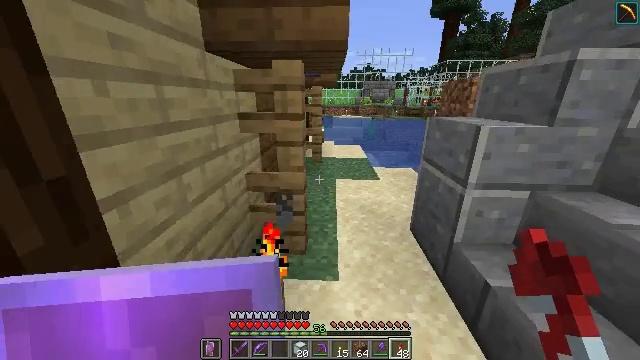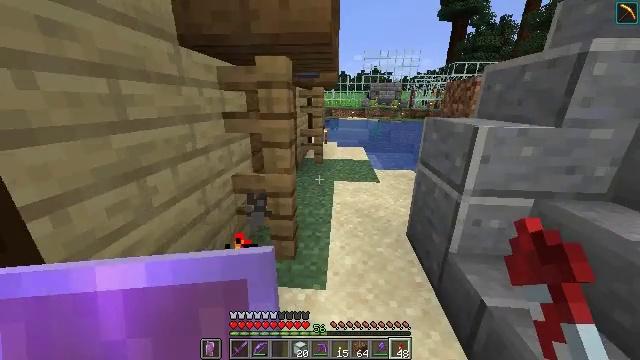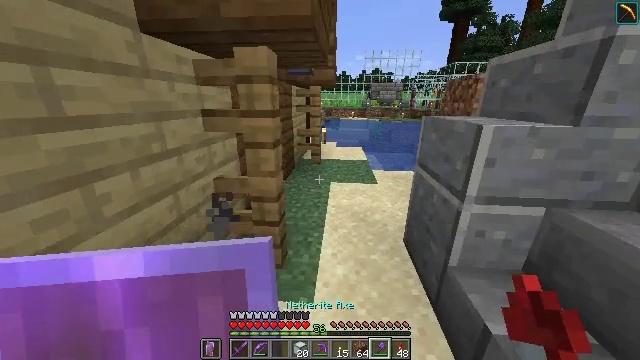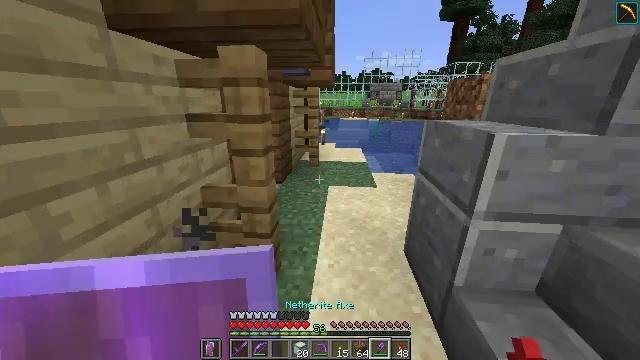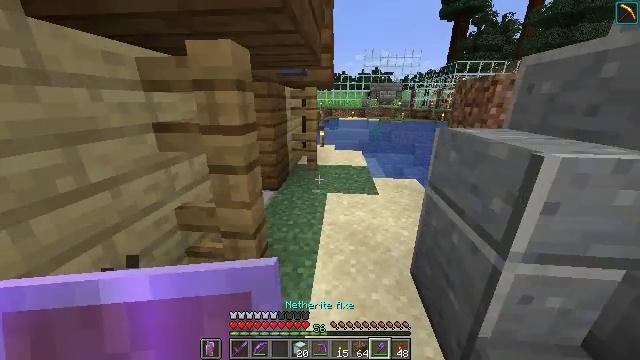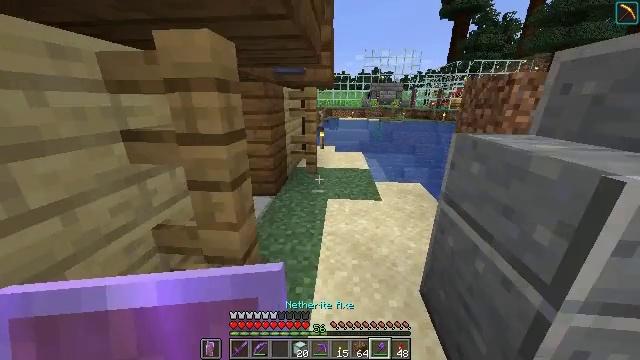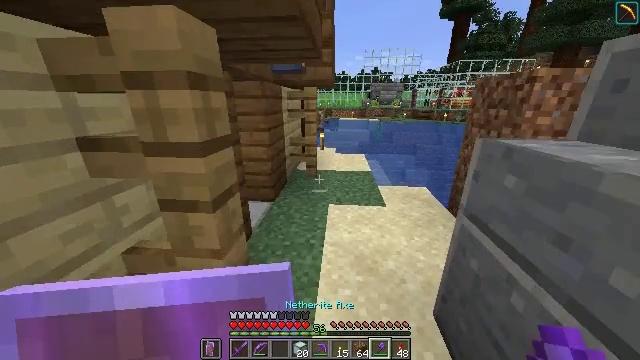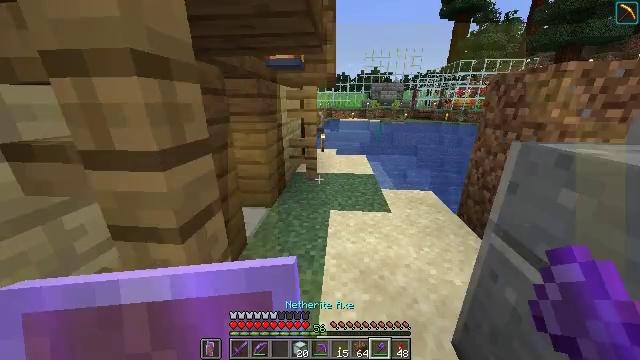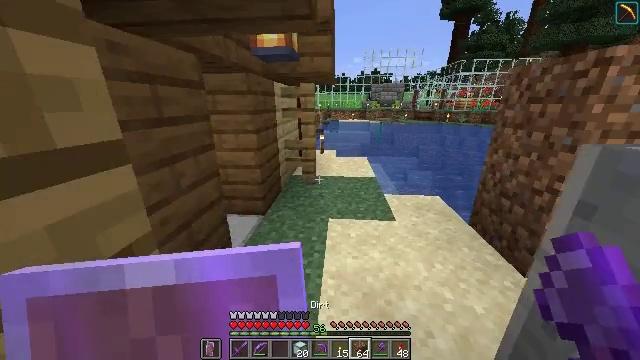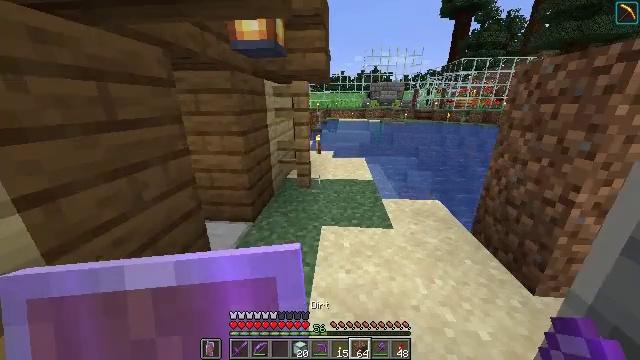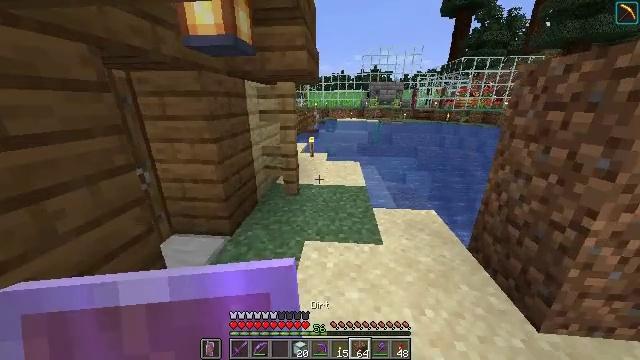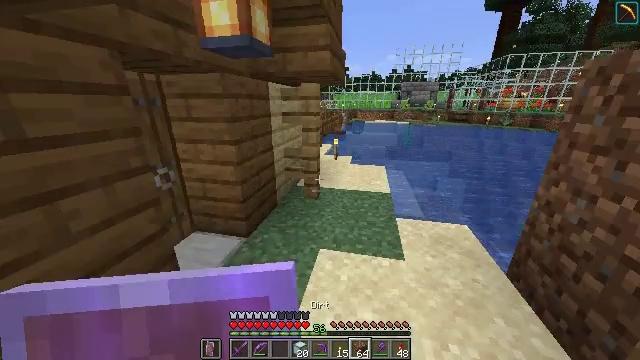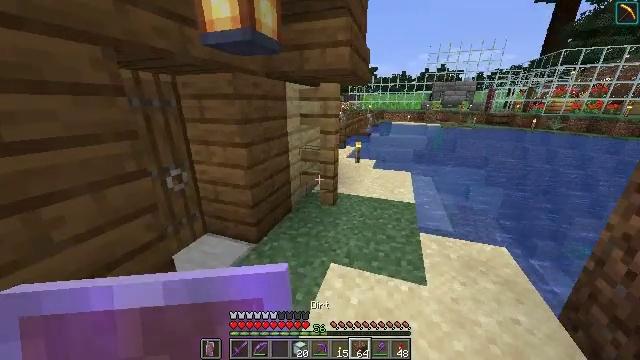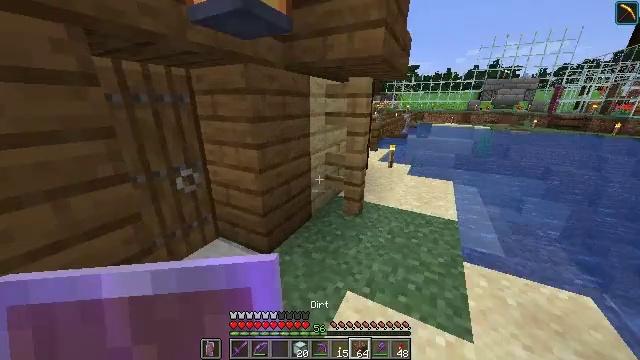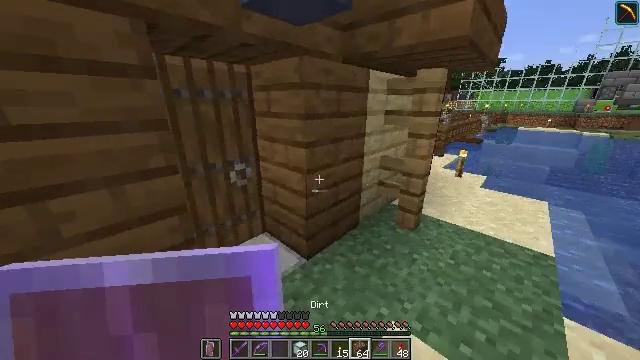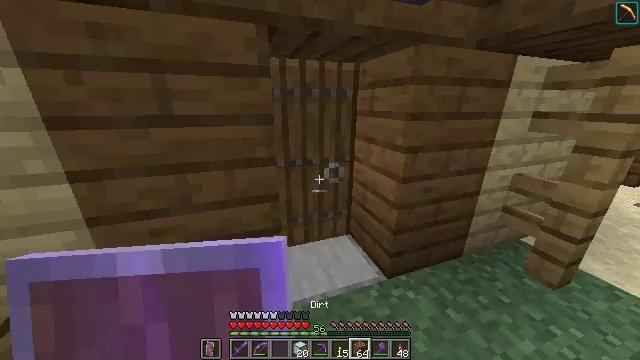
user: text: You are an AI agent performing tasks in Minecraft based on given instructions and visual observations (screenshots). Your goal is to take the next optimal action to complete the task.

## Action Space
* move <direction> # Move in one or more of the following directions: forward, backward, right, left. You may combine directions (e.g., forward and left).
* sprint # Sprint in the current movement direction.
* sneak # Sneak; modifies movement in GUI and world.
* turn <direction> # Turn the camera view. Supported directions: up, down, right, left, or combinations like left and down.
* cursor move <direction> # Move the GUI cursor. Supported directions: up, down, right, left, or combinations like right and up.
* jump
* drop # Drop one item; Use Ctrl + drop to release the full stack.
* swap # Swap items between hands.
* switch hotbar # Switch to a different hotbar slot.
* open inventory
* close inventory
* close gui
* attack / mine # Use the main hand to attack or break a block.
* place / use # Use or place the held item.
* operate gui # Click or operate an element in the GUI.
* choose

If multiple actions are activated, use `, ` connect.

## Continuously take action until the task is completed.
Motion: motion action
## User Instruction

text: Break the cactus block.
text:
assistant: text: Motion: move forward and move right, sprint, turn left
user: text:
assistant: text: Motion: move forward, sprint
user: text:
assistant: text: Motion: move forward, sprint
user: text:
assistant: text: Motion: move forward, sprint
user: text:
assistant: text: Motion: move forward, sprint
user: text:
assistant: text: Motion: move forward, sprint
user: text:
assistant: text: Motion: move forward, sprint
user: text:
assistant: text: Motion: move forward and move right, sprint
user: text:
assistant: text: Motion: move forward and move right, sprint
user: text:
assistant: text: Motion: move forward and move right, sprint
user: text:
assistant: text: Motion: move forward, sprint, turn left
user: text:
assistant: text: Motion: move forward, sprint, turn left
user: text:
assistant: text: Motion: move forward, sprint, turn left
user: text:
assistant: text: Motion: move forward, sprint, turn left
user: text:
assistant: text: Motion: move forward, sprint, turn left
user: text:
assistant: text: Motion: move forward, sprint, turn left
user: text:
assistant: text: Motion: move forward, sprint
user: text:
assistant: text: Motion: move forward, sprint
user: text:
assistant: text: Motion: move forward, sprint
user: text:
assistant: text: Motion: move forward, sprint
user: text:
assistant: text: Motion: move forward, sprint
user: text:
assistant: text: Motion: move forward, sprint
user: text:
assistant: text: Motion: move forward, sprint, turn left
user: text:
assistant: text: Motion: move forward and move right, sprint, turn left
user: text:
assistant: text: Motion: move forward and move right, sprint, turn left
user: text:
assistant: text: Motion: move forward and move right, sprint, turn left
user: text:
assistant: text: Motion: move forward and move right, sprint, turn left
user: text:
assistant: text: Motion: move forward and move right, sprint
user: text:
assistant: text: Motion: move forward and move right, sprint
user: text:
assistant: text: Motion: move forward and move right, sprint